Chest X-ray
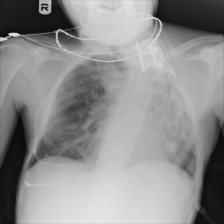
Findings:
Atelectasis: negative
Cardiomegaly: negative
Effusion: negative
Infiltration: negative
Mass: negative
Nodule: positive
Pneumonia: negative
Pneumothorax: negative
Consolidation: negative
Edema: negative
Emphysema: negative
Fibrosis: negative
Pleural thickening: negative
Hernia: negative